Question: I am developing an android app with Google+ SignIn. I imported google-play-services_lib, but the code is showing GoogleApiClient class not found error. Also com.google.android.gms.common.api package is not found in the project.
What i gotta do to resolve this issue?
Thanks!
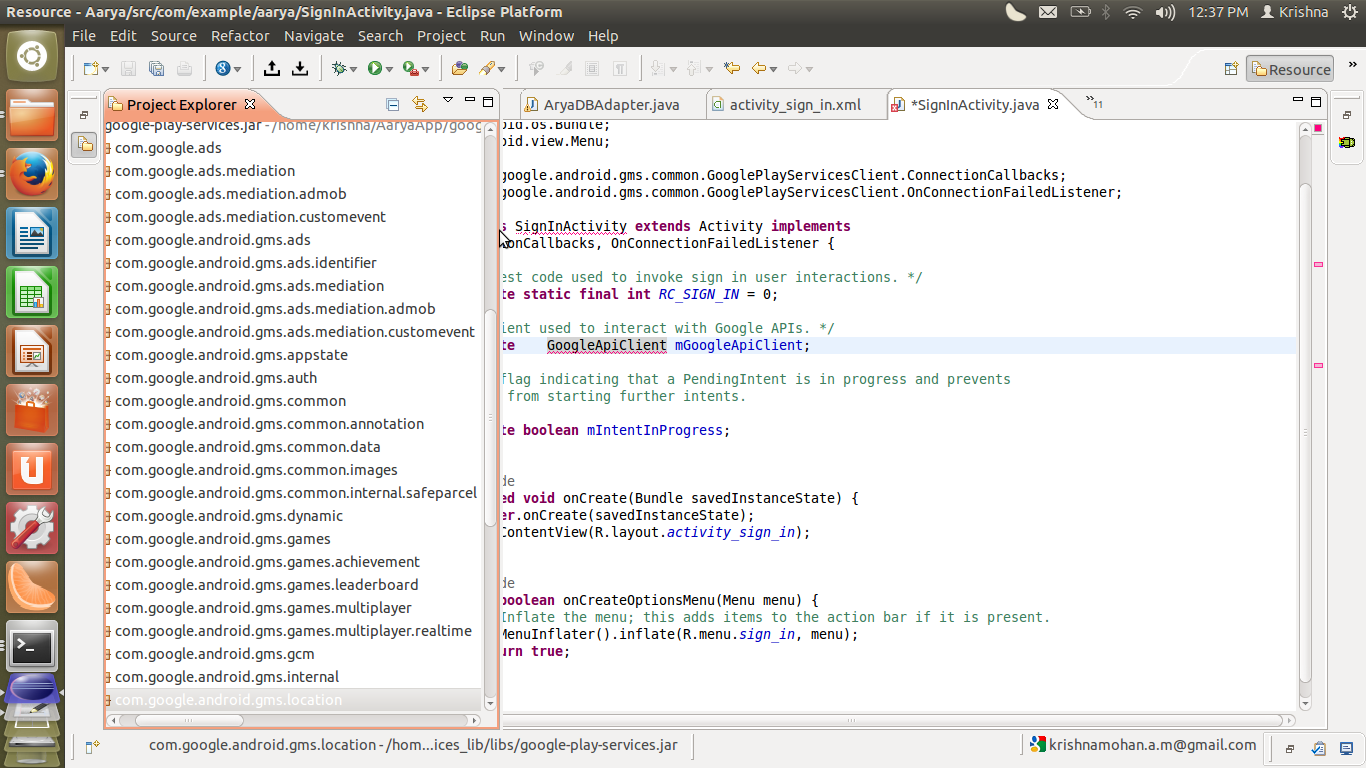
Answer: Are you sure that's the latest version of the client? GoogleApiClient is in a package called com.google.android.gms.common.api and I don't see that in your screenshot.